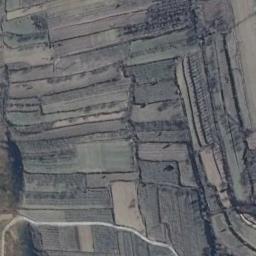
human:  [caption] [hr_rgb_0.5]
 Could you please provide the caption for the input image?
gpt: There are two houses with orange roofs by the terraces .

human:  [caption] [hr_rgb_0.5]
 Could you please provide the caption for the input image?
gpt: There is a winding narrow road next to a large brown and green mixed terraces .

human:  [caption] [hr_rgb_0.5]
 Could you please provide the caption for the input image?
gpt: The bare and green terrace is next to some trees .

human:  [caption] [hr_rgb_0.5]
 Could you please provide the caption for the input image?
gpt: There are many green plants on the terrace .

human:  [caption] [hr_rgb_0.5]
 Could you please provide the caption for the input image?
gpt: There are many green terraces arranged irregularly .